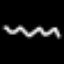
Label: squiggle